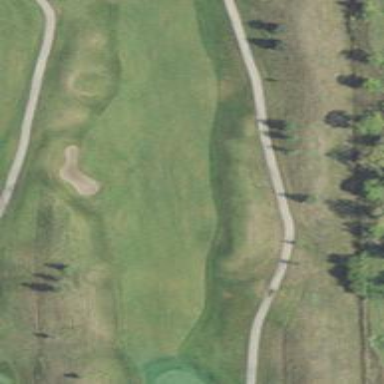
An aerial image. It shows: Grassy area designated as golf fairway.